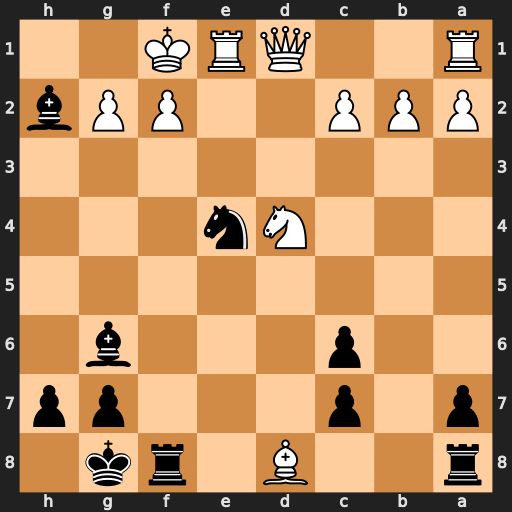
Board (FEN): r2B1rk1/p1p3pp/2p3b1/8/3Nn3/8/PPP2PPb/R2QRK2
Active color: b
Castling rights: -
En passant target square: -
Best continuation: Rxf2#